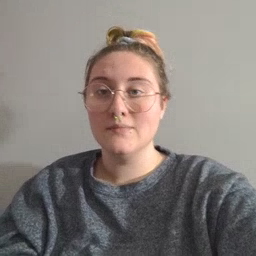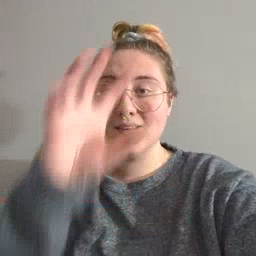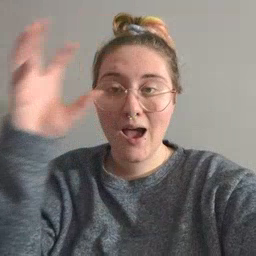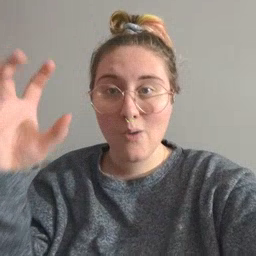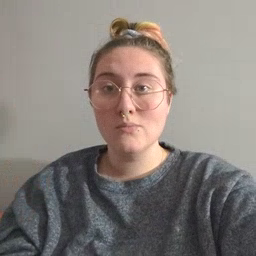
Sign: cloud